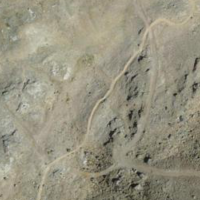
EUNIS habitat code: 48
Species observed at this site:
Saxifraga bryoides